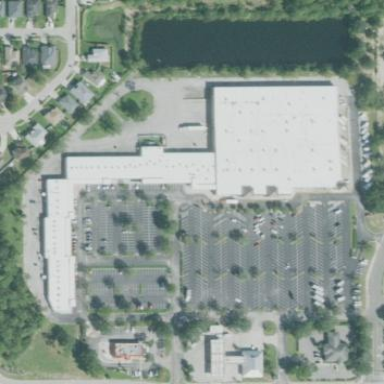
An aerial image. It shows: Retail area.